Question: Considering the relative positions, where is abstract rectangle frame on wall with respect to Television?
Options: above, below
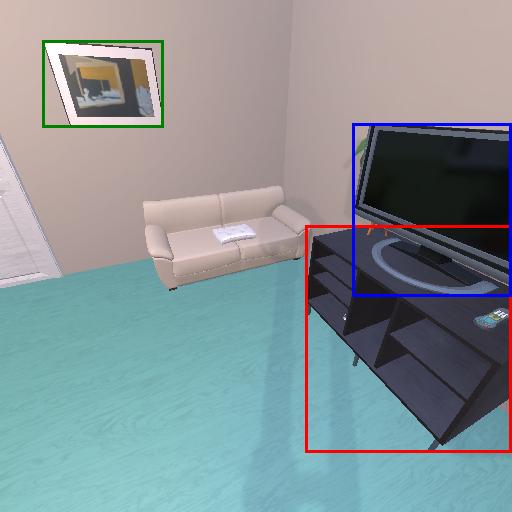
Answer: above